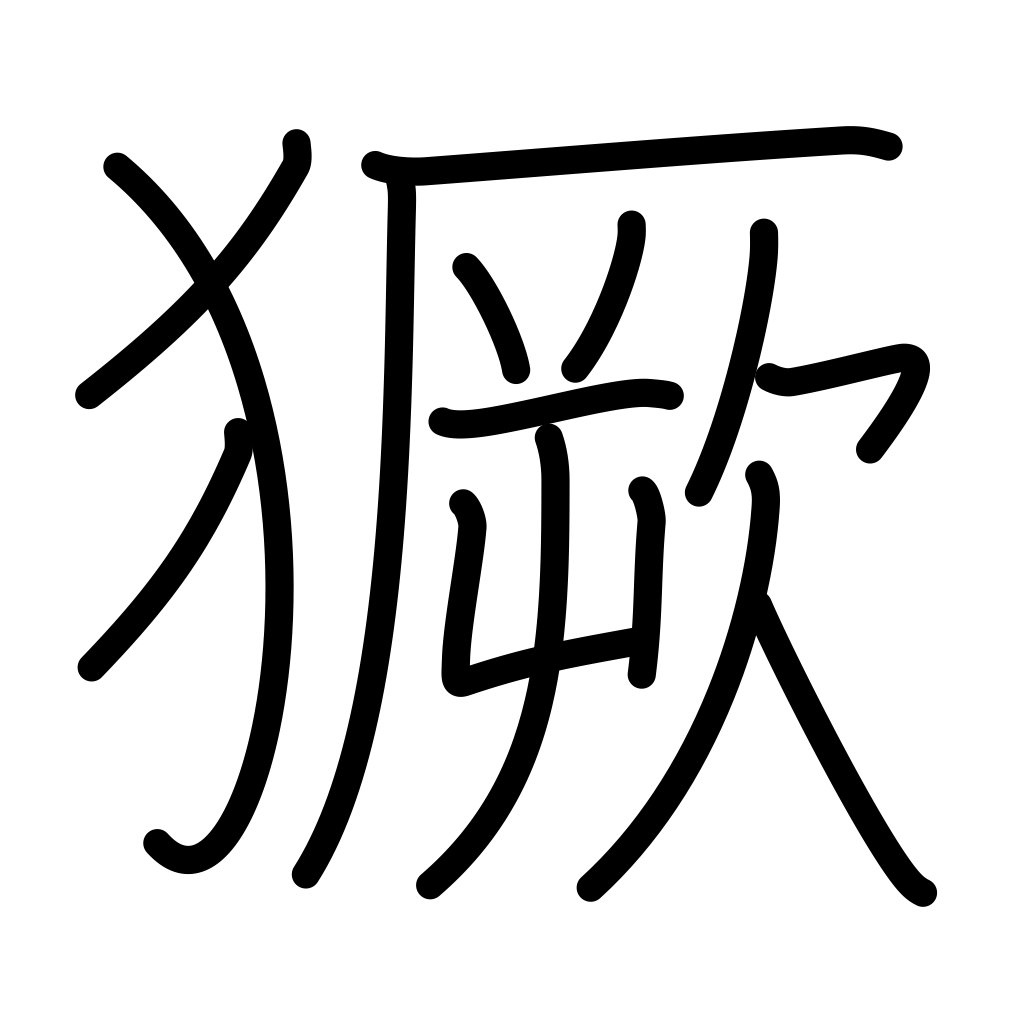
Meaning: storm around, be crazy